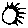
Label: sun